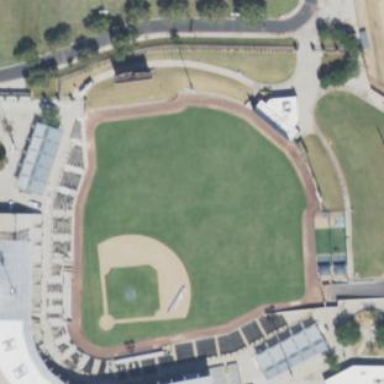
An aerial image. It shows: Stadium building for baseball.